【题型】填空题　【知识点】函数　【难度】easy
已知函数 $y=f(x)$ 是定义在 $\text{R}$ 上的奇函数，当 $x \ge 0$ 时，$f(x) = \frac{|x-a|+|x-2a|-m}{2}$. 其中 $a, m$ 为实数，且 $a>0$. 若对任意 $x \in \text{R}$，$f(x-1) \le f(x)$ 恒成立，求实数 $a$ 的取值范围\underline{\qquad\qquad}.
【解答】
【答案】 $\left(0, \frac{1}{6}\right]$

【详解】 $a>0$，由题意得 $f(0) = \frac{a+2a-m}{2} = 0$，解得 $m=3a$，

当 $x \ge 0$ 时，$f(x) = \frac{|x-a|+|x-2a|-3a}{2} = \begin{cases}
x-3a, & x > 2a \\
-a, & a \le x \le 2a \\
-x, & x < a
\end{cases}$

画出 $x \in \text{R}$ 上的函数 $f(x)$ 的图象，

$f(x-1)$ 是由 $f(x)$ 向右平移 1 个单位得到，

结合图象，要想 $f(x-1) \le f(x)$ 恒成立，

只需 $3a - (-3a) \le 1$，解得 $a \le \frac{1}{6}$

又 $a>0$，故 $0 < a \le \frac{1}{6}$，

所以 $a$ 的取值范围为 $\left\{a \mid 0 < a \le \frac{1}{6}\right\}$.

故答案为：$\left(0, \frac{1}{6}\right]$

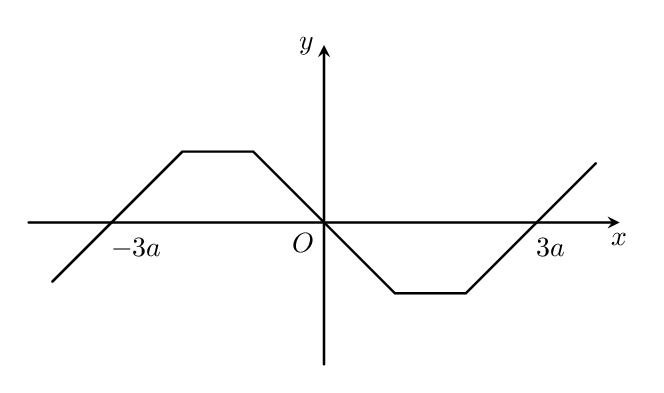